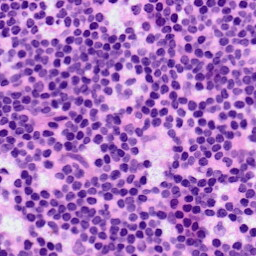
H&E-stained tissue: LymphNode